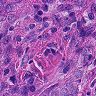
Metastatic tissue present: yes